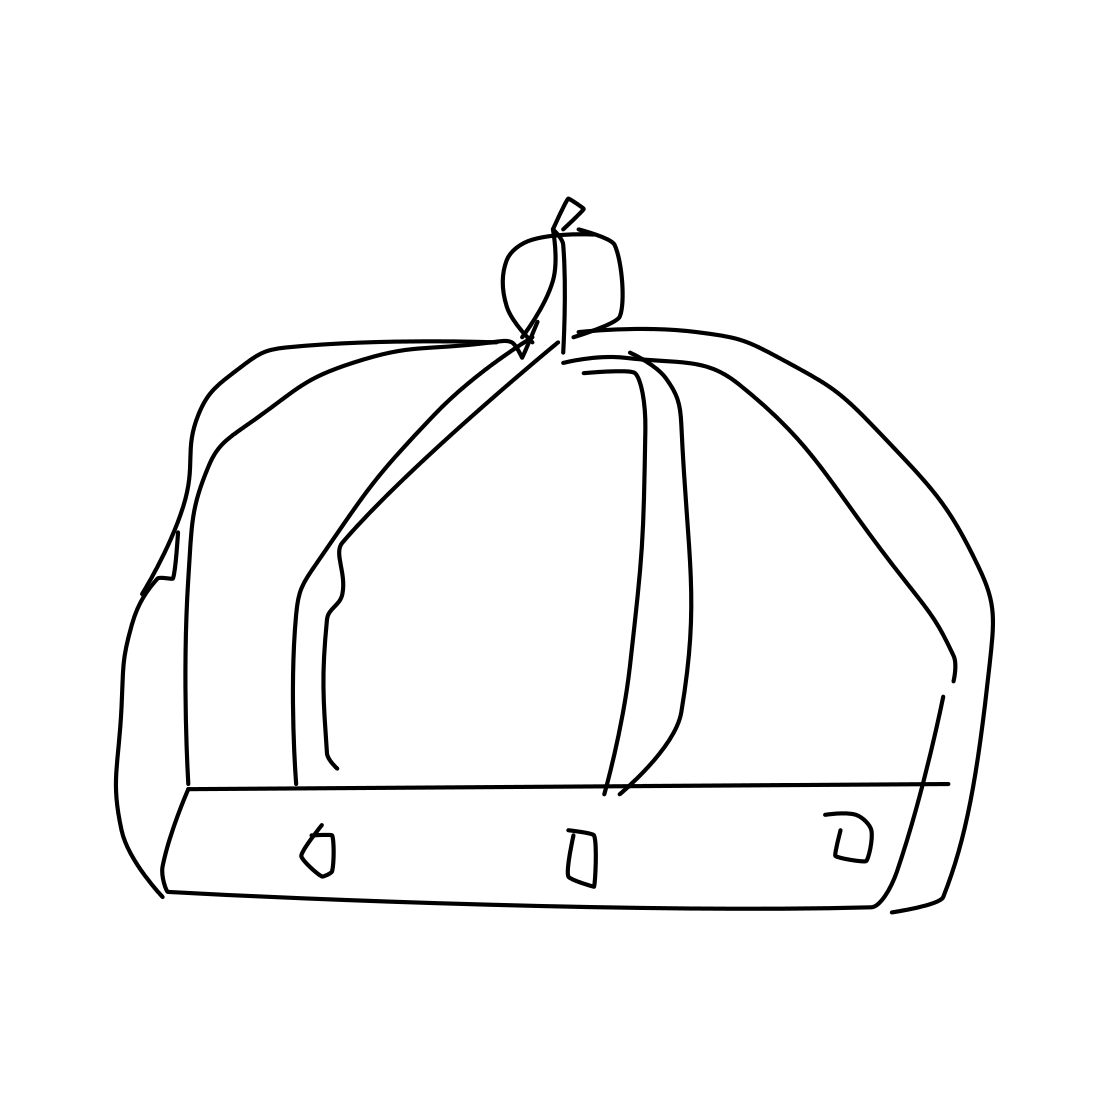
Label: crown